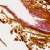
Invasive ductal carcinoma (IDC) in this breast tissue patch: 0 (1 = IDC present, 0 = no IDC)